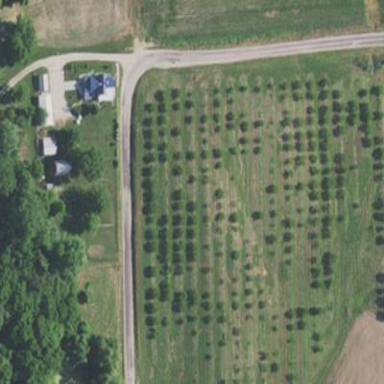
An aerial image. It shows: Orchard planted with peach trees.